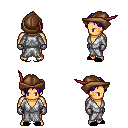
a pixel art fantasy rpg character, male body template, human, tanned skin, white robe, red pants, blue parted hairstyle, leather cap, metal gloves, black slippers, four views (front, back, left, right), 2x2 character sprite sheet, small pixel art, hard edges, no anti-aliasing